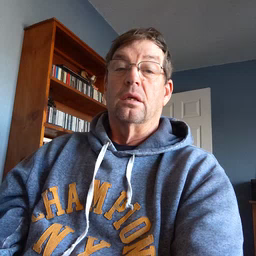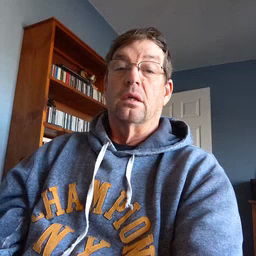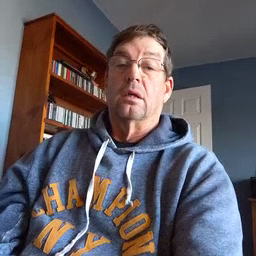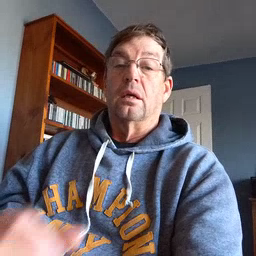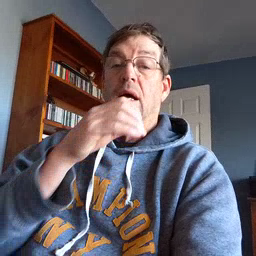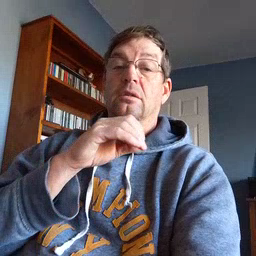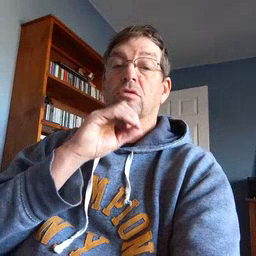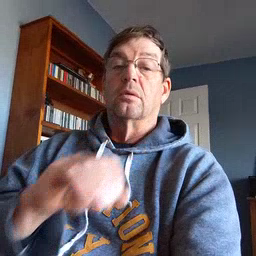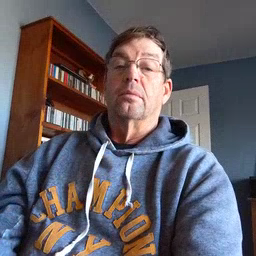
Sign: icecream